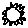
Label: sun